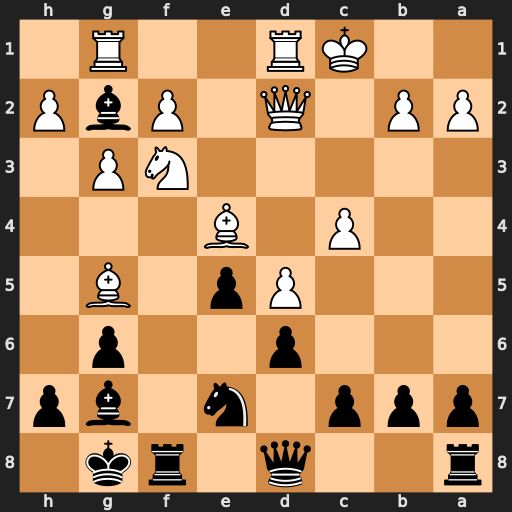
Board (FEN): r2q1rk1/ppp1n1bp/3p2p1/3Pp1B1/2P1B3/5NP1/PP1Q1PbP/2KR2R1
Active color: b
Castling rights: -
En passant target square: -
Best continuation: Bxf3 Bxf3 Rxf3